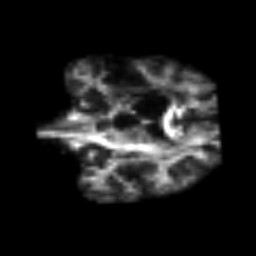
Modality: FA
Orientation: coronal
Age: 59
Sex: male
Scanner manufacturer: siemens
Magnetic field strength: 3 T
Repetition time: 3.2 s
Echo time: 0.081 s